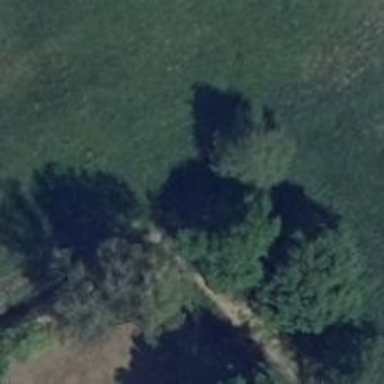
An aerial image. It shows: Hunting stand.